Interaction volume radius: 5 \u00c5
Interaction volume height: 50 \u00c5
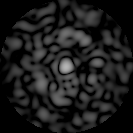
Disorder parameter: 0.791